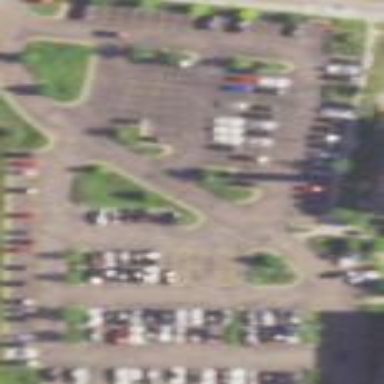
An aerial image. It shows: Parking area with surface.